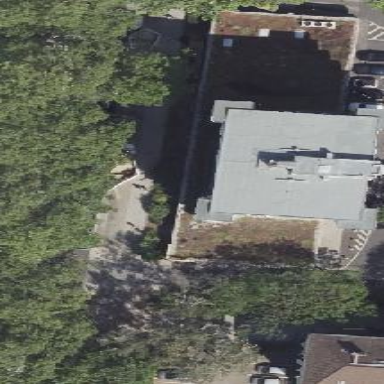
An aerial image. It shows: Part of building.